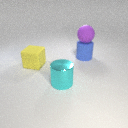
large yellow rubber cube to the left of large blue rubber cylinder